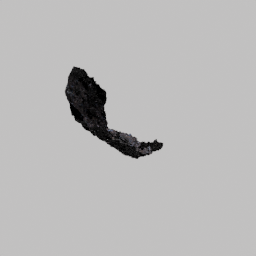
Label: nature